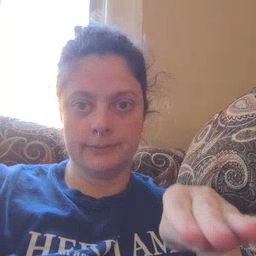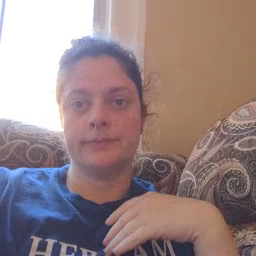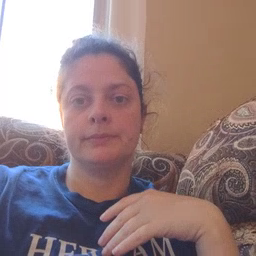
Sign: elephant